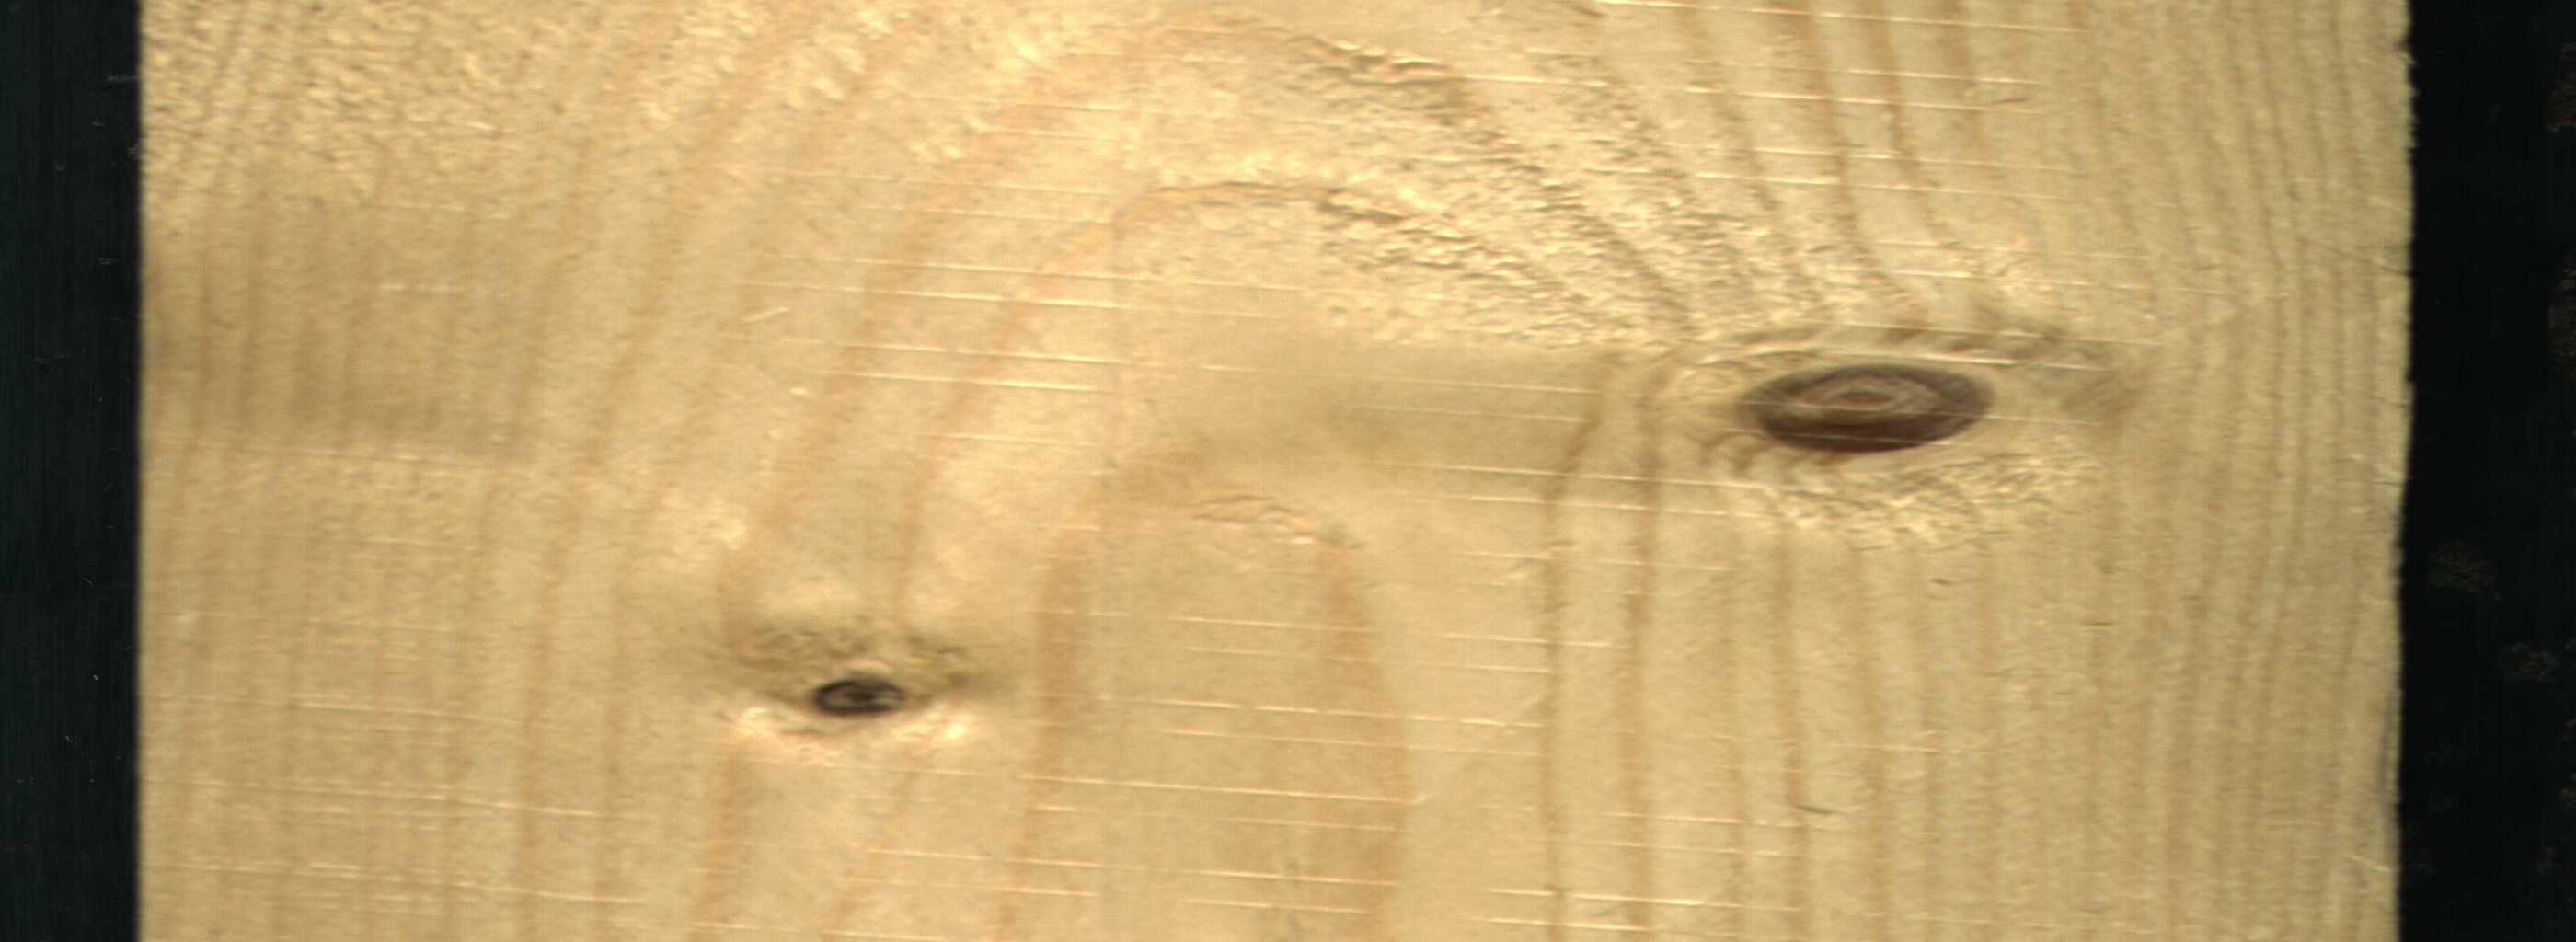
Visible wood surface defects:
Dead_Knot
Live_Knot